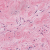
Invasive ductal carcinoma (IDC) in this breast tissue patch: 0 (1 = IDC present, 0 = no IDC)